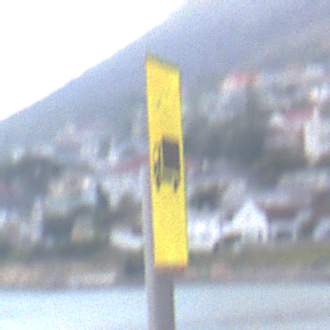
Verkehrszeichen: KFZZulaessigeGesamtmasse3Komma5TOhnePfeilsymbol
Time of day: SunriseSunset
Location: Outdoor (Beach)
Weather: Overcast
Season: NotSpecified
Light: Natural